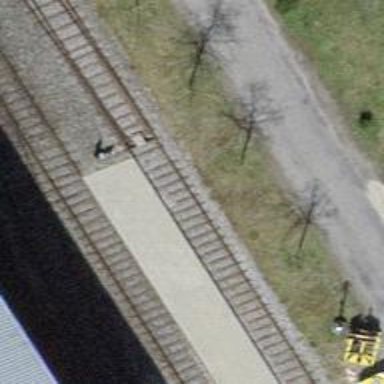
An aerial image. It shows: Railway switch.